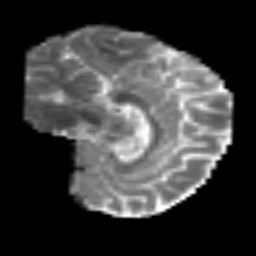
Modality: MD
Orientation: sagittal
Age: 47
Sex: female
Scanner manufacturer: siemens
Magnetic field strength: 3 T
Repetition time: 6.1 s
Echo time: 0.101 s